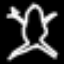
Label: frog